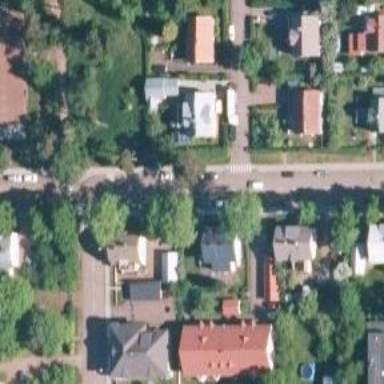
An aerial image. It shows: Residential road with asphalt surface and separate sidewalk.